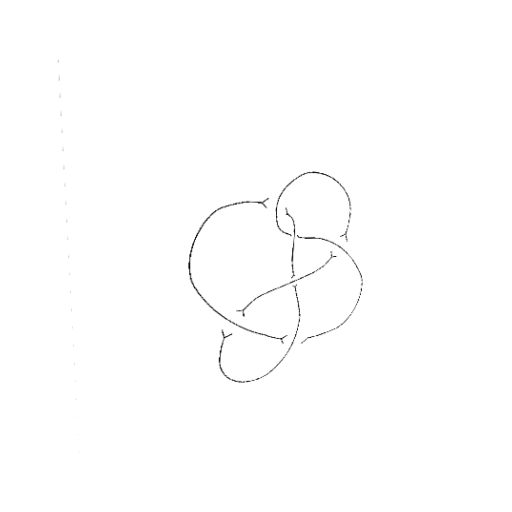
Crossing number: 6